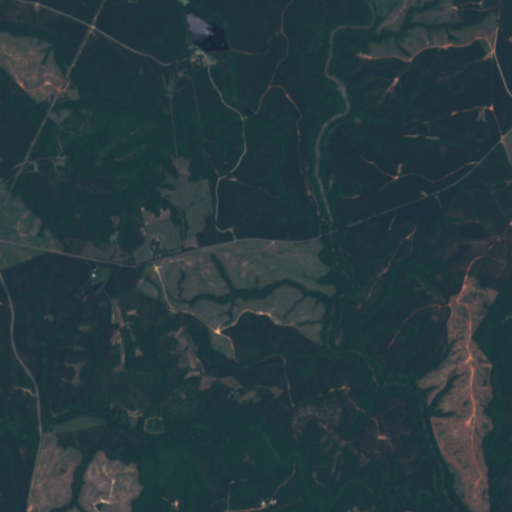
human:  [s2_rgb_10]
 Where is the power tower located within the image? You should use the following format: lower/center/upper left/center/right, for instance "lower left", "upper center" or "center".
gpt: The power tower is located in the upper left of the image.
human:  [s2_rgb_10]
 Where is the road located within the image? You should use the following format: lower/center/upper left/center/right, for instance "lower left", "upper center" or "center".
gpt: There is no road in the image.